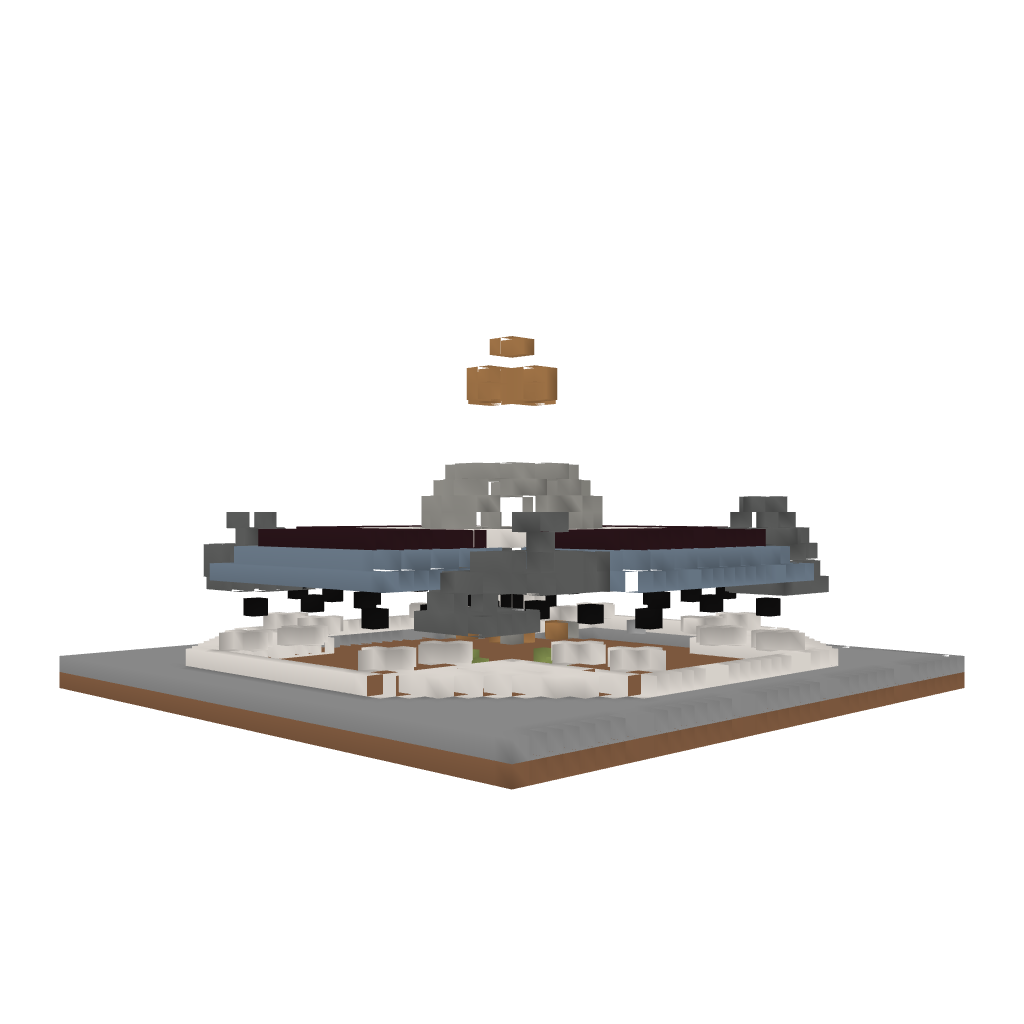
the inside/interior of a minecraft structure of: Herobrine temple